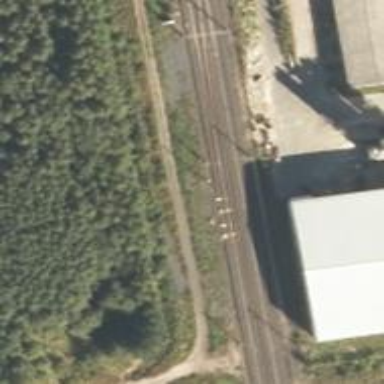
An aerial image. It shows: Continuous rail railway with electrified contact line.